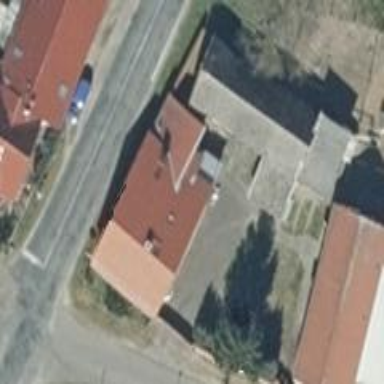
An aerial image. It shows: Gabled house with red roof. The roof is oriented across the building.